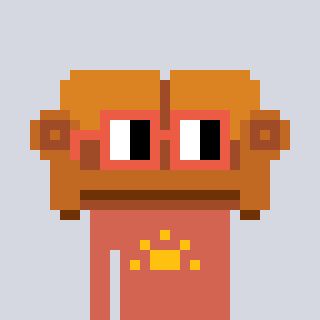
a pixel art character with square orange glasses, a couch-shaped head and a peachy-colored body on a cool background